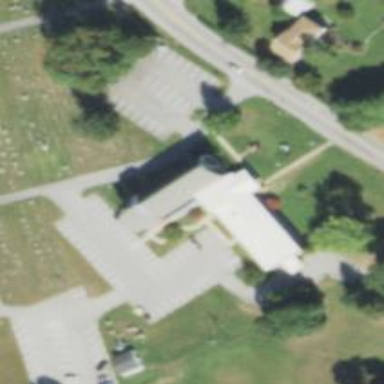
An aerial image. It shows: Place of worship.